Aerial crown-view tile of a tropical tree (Barro Colorado Island, Panama), acquired 20241216:
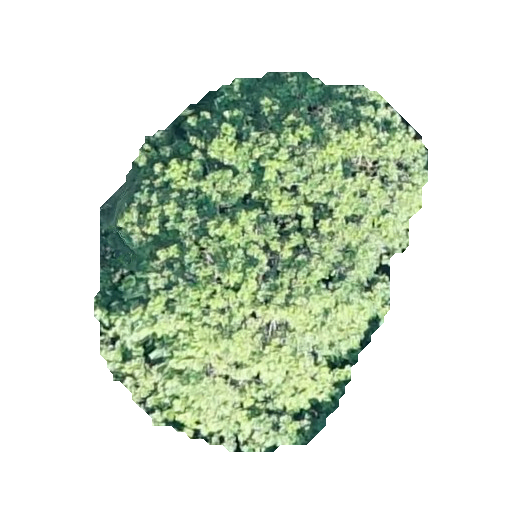
Species: Simarouba amara
GBIF accepted scientific name: Simarouba amara
Crown area: 134.162 m²